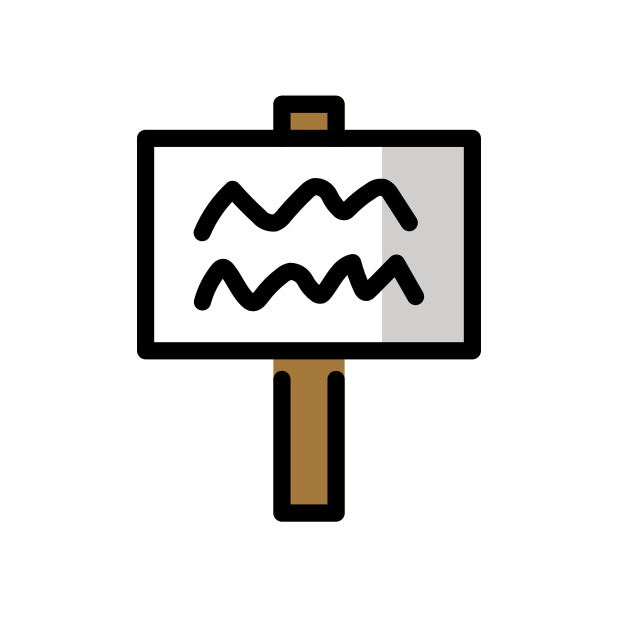
placard